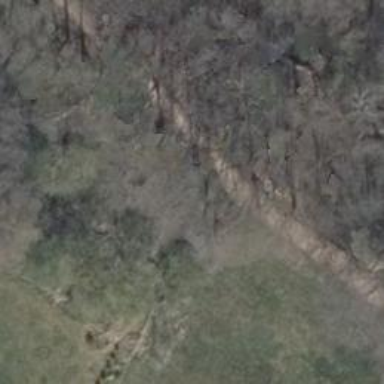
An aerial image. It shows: Path with surface of woodchips.